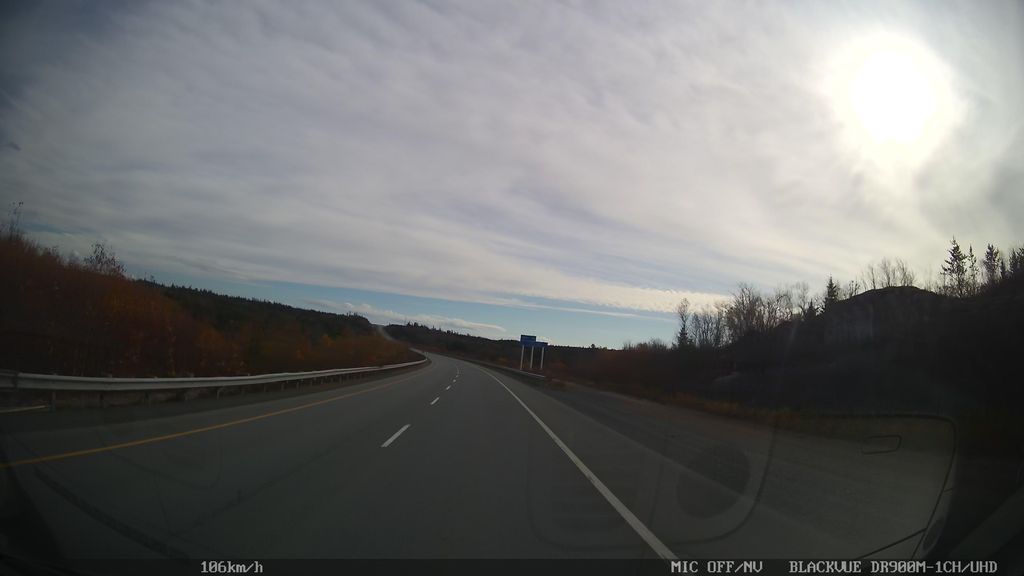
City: halifax